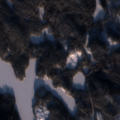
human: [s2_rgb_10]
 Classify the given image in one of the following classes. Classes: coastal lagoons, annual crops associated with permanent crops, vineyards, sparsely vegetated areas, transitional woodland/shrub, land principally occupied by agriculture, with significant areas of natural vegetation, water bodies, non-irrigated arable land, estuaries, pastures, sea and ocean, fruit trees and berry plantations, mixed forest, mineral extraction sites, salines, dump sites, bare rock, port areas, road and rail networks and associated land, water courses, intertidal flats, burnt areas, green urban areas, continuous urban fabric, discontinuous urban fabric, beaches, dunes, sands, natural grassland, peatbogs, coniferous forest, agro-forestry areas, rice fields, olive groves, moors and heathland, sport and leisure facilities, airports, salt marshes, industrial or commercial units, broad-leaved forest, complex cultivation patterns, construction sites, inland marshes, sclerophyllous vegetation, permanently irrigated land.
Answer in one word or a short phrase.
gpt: coniferous forest, mixed forest, water bodies